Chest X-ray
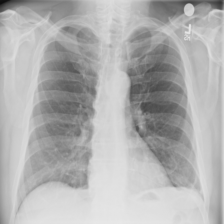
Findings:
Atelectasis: positive
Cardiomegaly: negative
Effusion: negative
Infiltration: negative
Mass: negative
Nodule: negative
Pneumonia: negative
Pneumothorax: negative
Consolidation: negative
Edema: negative
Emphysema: negative
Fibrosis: negative
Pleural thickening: negative
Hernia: negative